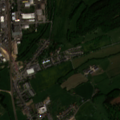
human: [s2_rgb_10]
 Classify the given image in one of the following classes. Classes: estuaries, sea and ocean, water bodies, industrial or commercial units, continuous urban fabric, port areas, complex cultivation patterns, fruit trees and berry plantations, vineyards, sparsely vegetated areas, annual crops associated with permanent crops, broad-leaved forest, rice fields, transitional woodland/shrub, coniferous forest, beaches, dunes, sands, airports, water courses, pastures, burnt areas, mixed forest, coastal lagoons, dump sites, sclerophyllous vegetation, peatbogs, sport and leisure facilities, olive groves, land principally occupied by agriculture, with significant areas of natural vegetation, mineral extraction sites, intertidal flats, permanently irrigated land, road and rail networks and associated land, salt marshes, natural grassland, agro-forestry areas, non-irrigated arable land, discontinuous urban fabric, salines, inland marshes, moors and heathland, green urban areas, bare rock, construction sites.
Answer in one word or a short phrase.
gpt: discontinuous urban fabric, industrial or commercial units, pastures, mixed forest